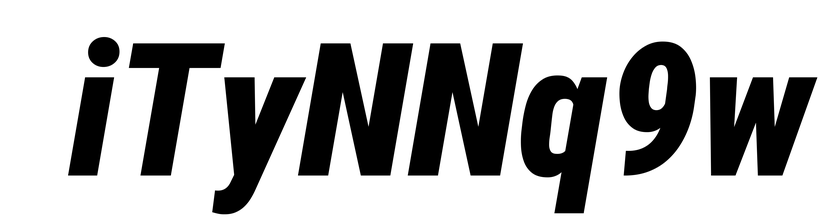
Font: Roboto-Italic_Condensed_Black_Italic